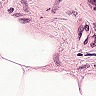
Metastatic tissue present: no